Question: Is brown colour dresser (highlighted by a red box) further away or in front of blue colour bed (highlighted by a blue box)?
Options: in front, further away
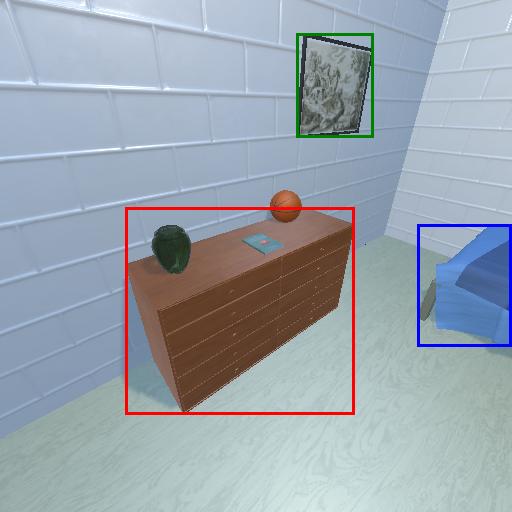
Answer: in front